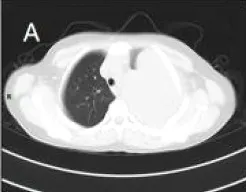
Chest computed tomography (CT) images (A-F). (A) Irregular soft tissue density mass in the upper left thorax.
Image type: radiology (ct)